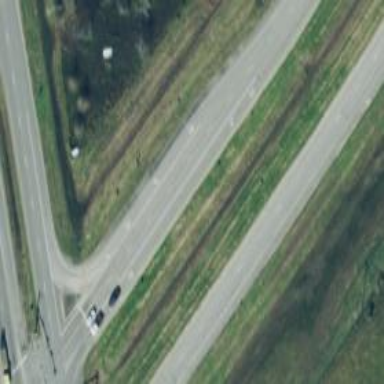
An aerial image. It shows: Primary link highway.